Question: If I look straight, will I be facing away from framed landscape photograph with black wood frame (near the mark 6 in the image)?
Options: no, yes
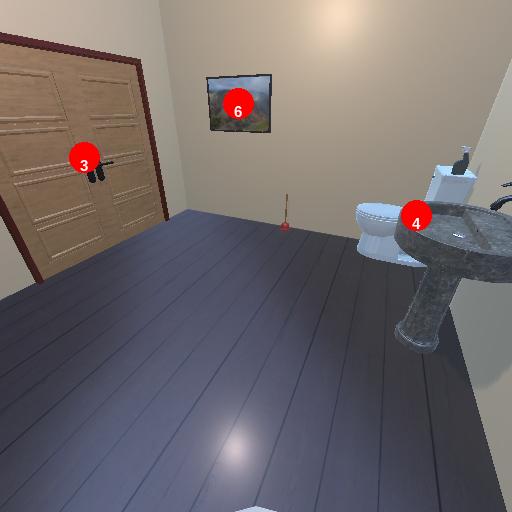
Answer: no